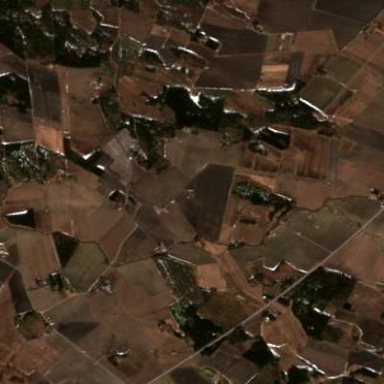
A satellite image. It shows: Picturesque farmland scene.